Question: I need Json.NET to serialize using both JavaScriptDateTimeConverter and ReferenceLoopHandling.Ignore. None of the signatures on JsonConvert.SerializeObject allow setting both of these setting, as far as I can tell.
I can do:
'''
var json = JsonConvert.SerializeObject(this.Data, new JavaScriptDateTimeConverter());
'''
Or I can do:
'''
var json = JsonConvert.SerializeObject(this.Data, new JsonSerializerSettings()
{
ReferenceLoopHandling = ReferenceLoopHandling.Serialize
});
'''
But I can't do both. The signatures I get for SerializeObject are as follows. The 6th and 5th ones allow me to do the above respectively.

I've looked into setting these settings globally but I haven't had much luck.
Anyone know of a way to serialize using both of these settings?
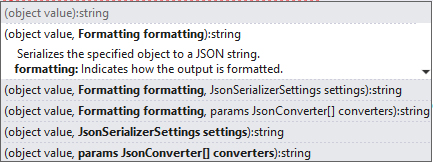
Answer: You specify your 'JavaScriptDateTimeConverter' inside the 'JsonSerializerSettings'' with the 'Converters' property:
'''
var json = JsonConvert.SerializeObject(this.Data, new JsonSerializerSettings()
{
Converters = new List<JsonConverter> { new JavaScriptDateTimeConverter() },
ReferenceLoopHandling = ReferenceLoopHandling.Serialize
});
'''
Actually the overload which takes the 'JsonConverter' array internally creates a 'JsonSerializerSettings' and sets its Converters property.